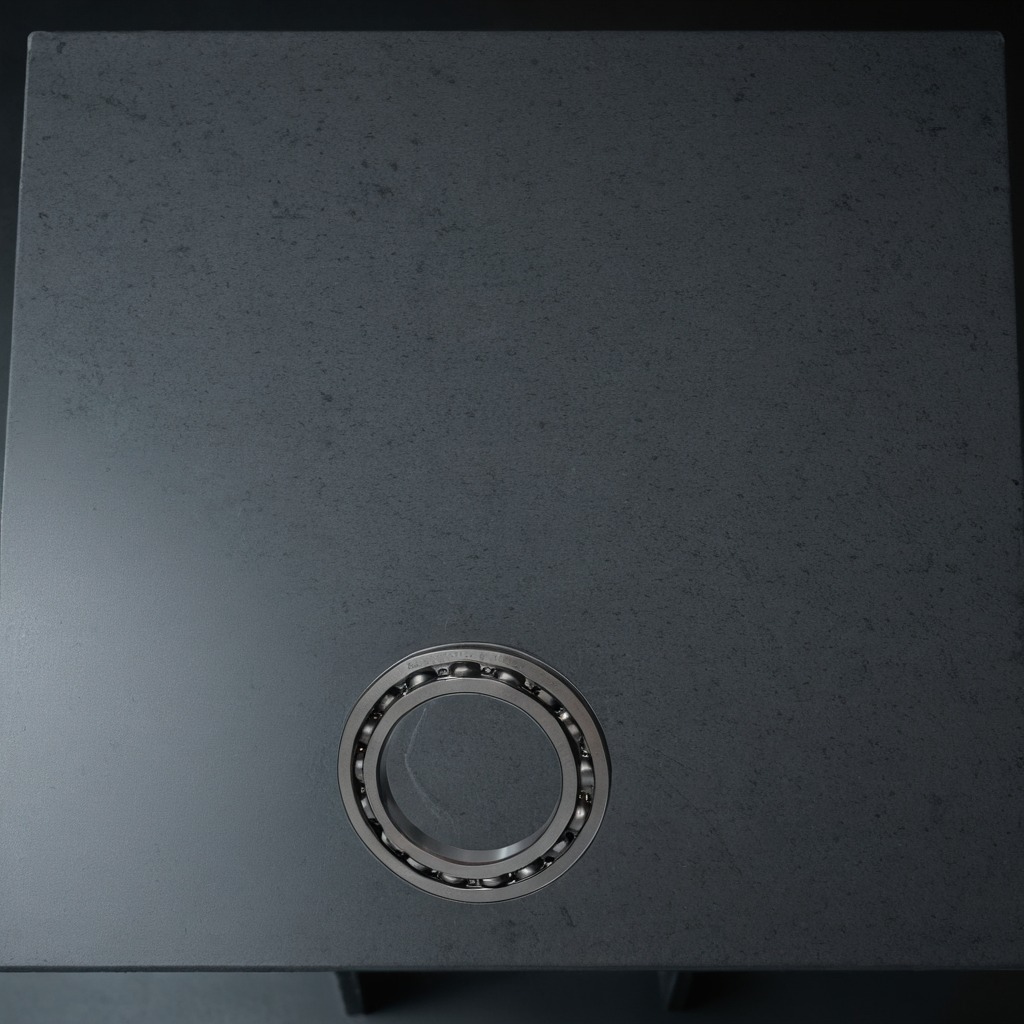
A metal ball bearing lies on a clean granite table inside a workshop at night dim ambient light soft shadows worn but